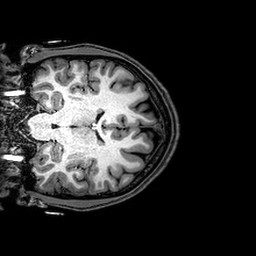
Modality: T1w
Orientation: coronal
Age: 22
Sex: male